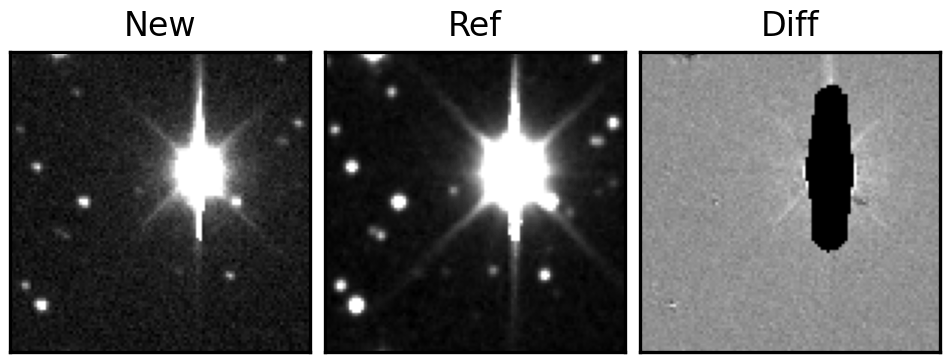
Label: bogus